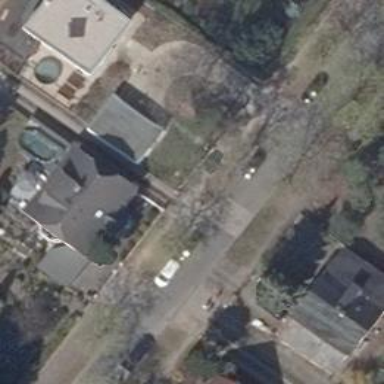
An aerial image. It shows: Residential road with asphalt surface.